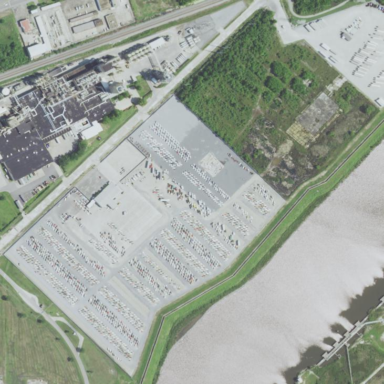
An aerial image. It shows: Industrial area designated as vehicle depot.